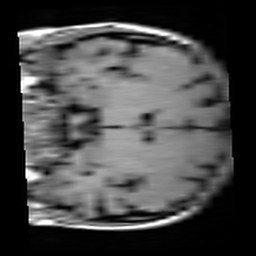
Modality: T1w
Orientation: coronal
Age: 36
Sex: female
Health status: healthy
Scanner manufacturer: siemens
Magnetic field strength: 3 T
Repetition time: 4.1 s
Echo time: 0.0085 s